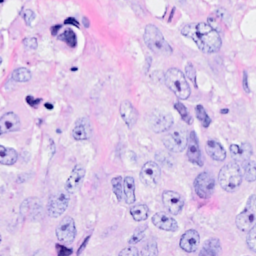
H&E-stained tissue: Breast